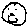
Label: smiley face